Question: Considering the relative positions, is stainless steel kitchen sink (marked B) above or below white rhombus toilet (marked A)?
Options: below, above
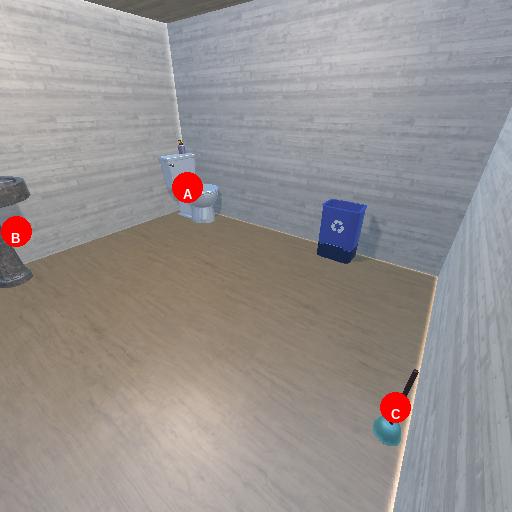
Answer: below